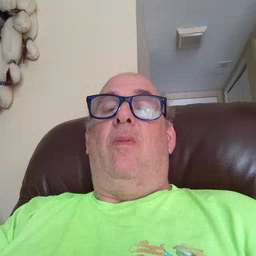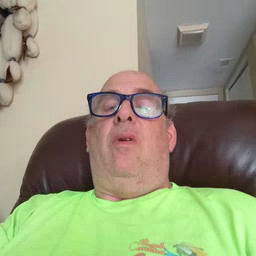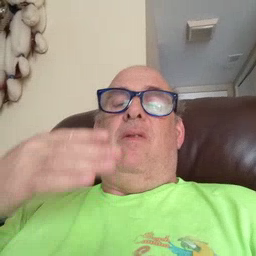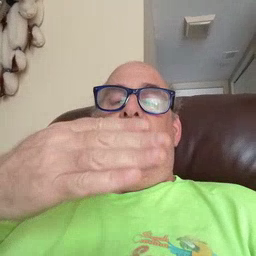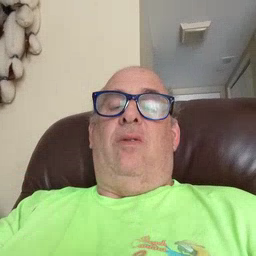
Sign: fish